Question: I have a a chunk of text that needs to have 3 divs underneath but I can't seem to figure out the CSS.
I used 'float' before and it worked fine in Chrome and FF but then it didn't work in IE8 so I have now removed the float and I'm using 'inline-block' on a parent div but I can seem to get it right.
Here is a fiddle of what I have so far:
'''
<div class="allinfo">
<div class="menu">
<div class="menutop">
WATCHGUARD SHOP MENU
</div>
<span>
<ul class="menuoptions">
<li><span class="redtext">WatchGuard Home</span></li>
<li>XTM Series Firewalls</li>
<li>XCS Series Firewalls</li>
<li>SSL VPN Encryption</li>
<li>Security In Education</li>
<li>Wireless Access Points</li>
<li>FREE Quotation</li>
</ul>
<div class="tradein">
TRADE IN
</div>
<div class="tradeininfo">
<strong>Trade Up</strong><br>
Trade in an earlier generation WatchGuard appliance or any approved non-WatchGuard appliance-based security solution, and trade up to eligible new WatchGuard solutions at 25% off the standard purchase price. </div>
</div>
<div class="whitepapers">
WHITEPAPERS
</div>
<div class="whitepapersinfo">
<ul>
<li>Take Back Control</li>
<li>Data Loss Prevention</li>
<li>Securing the Virtual World</li>
</ul>
</div>
</div>
<div class="maintext">
<h5>Welcome To The WatchGuard Homepage</h5><br>
<p>WatchGuard builds affordable, all-in-one network and content security solutions to provide defense in depth for corporate content, networks and the businesses they power.</p>
<p>WatchGuard's award-winning extensible threat management (XTM) network security solutions combine firewall, VPN and security services to protect networks from spam, viruses, malware and intrusions.</p>
<p>The new Extensible Content Security (XCS) appliances offer content security across e-mail and web combined with data loss prevention for complete content protection.</p>
<p>WatchGuard extensible solutions scale to offer right-sized security for small businesses up to enterprises with 10,000+ employees.</p>
<p>Since our founding in 1996, more than 600,000 WatchGuard signature red security appliances have been deployed worldwide. Today more than 15,000 dedicated partners back our products in 120 countries.</p>
</div>
<div class="product">
<span>WatchGuard SSL/VPN</span><br><br><br>
<img src="images/watchguard-tb-ssl.jpg" width="199"><br><br>
<p>
Remote connectivity. Secure remote access that just works.</p>
</div>
<div class="product">
<span>WatchGuard XCS</span><br><br><br>
<img src="images/watchguard-tb-xcs.jpg" width="117" height="72"><br><br>
<p>
Content security. Defense in-depth email security and web security.</p>
</div>
<div class="product">
<span>WatchGuard XTM</span><br><br><br>
<img src="images/watchguard-tb-xtm.jpg" width="122" height="72"><br><br>
<p>
Multi-function firewalls. Incredible speed. Unbelievable value.</p>
</div>
</div>
'''
<URL>
This is what I want:

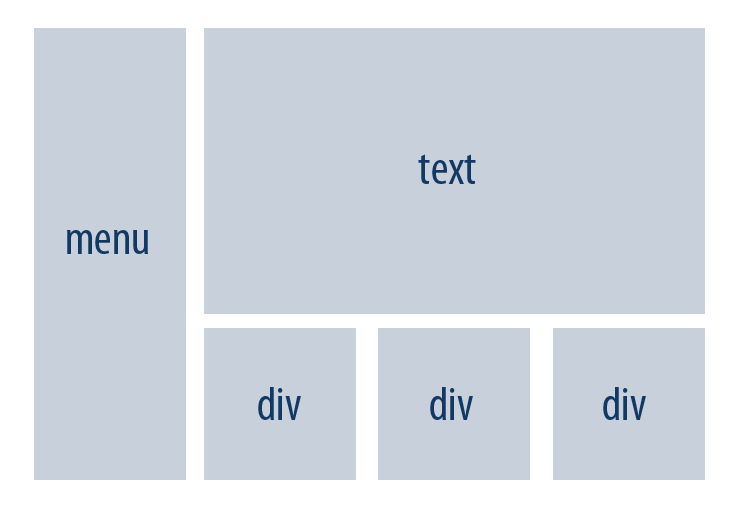
Answer: I added floats instead of inline-block, please tell if it is good in ie8, I don't know:
'''
.allinfo {
float: left;
}
.maintext {
float: right;
width:700px;
height:500px;
position:relative;
top:40px;
font-size:smaller;
font-weight:normal;
vertical-align:top;
}
.product {
width:205px;
height:205px;
border-style:solid;
border-width:1px;
border-color:#CCC;
margin:4px;
right:25px;
padding:10px;
text-align:center;
float: right;
}
'''
<URL>